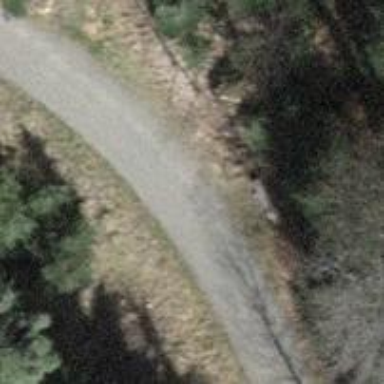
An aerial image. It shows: Track with grade 2 gravel surface.